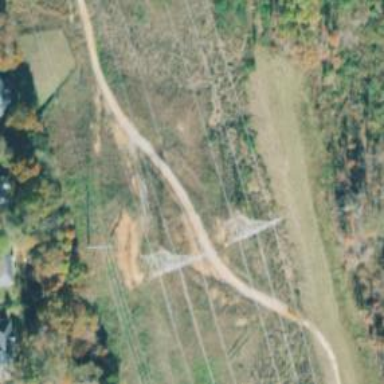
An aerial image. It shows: Lattice structure tower.